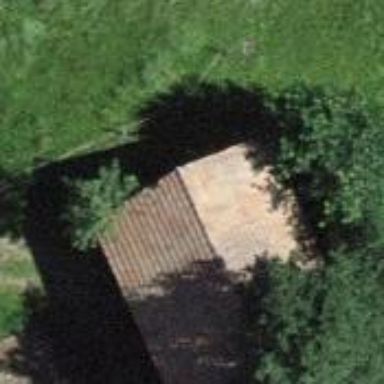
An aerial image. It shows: Rural barn.